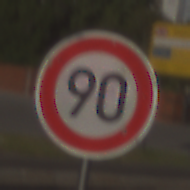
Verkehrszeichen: Geschwindigkeit90
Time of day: MorningAfternoon
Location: Outdoor (Urban)
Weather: Clear
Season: NotSpecified
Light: Natural